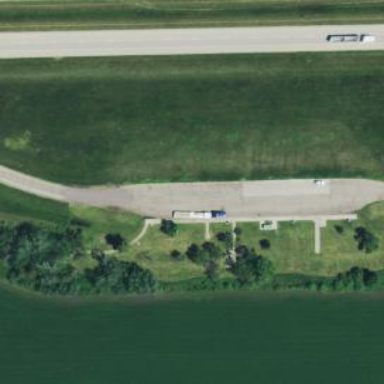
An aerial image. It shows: Rest area on the road.